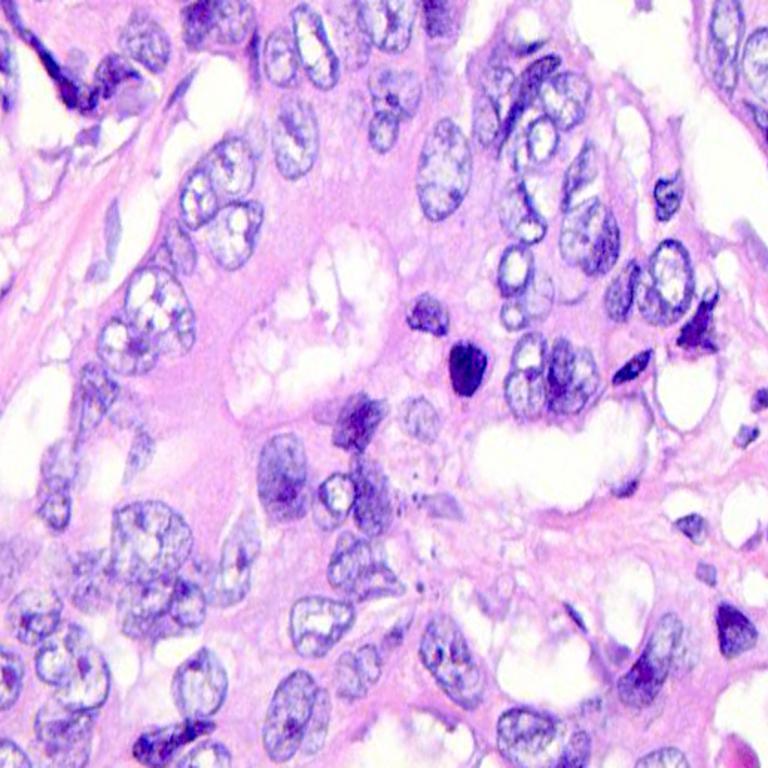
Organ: colon
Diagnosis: adenocarcinomas